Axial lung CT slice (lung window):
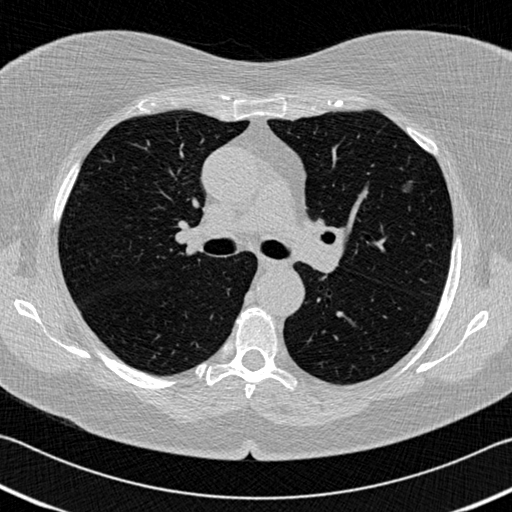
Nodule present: yes
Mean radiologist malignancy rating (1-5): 2.333